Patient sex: M
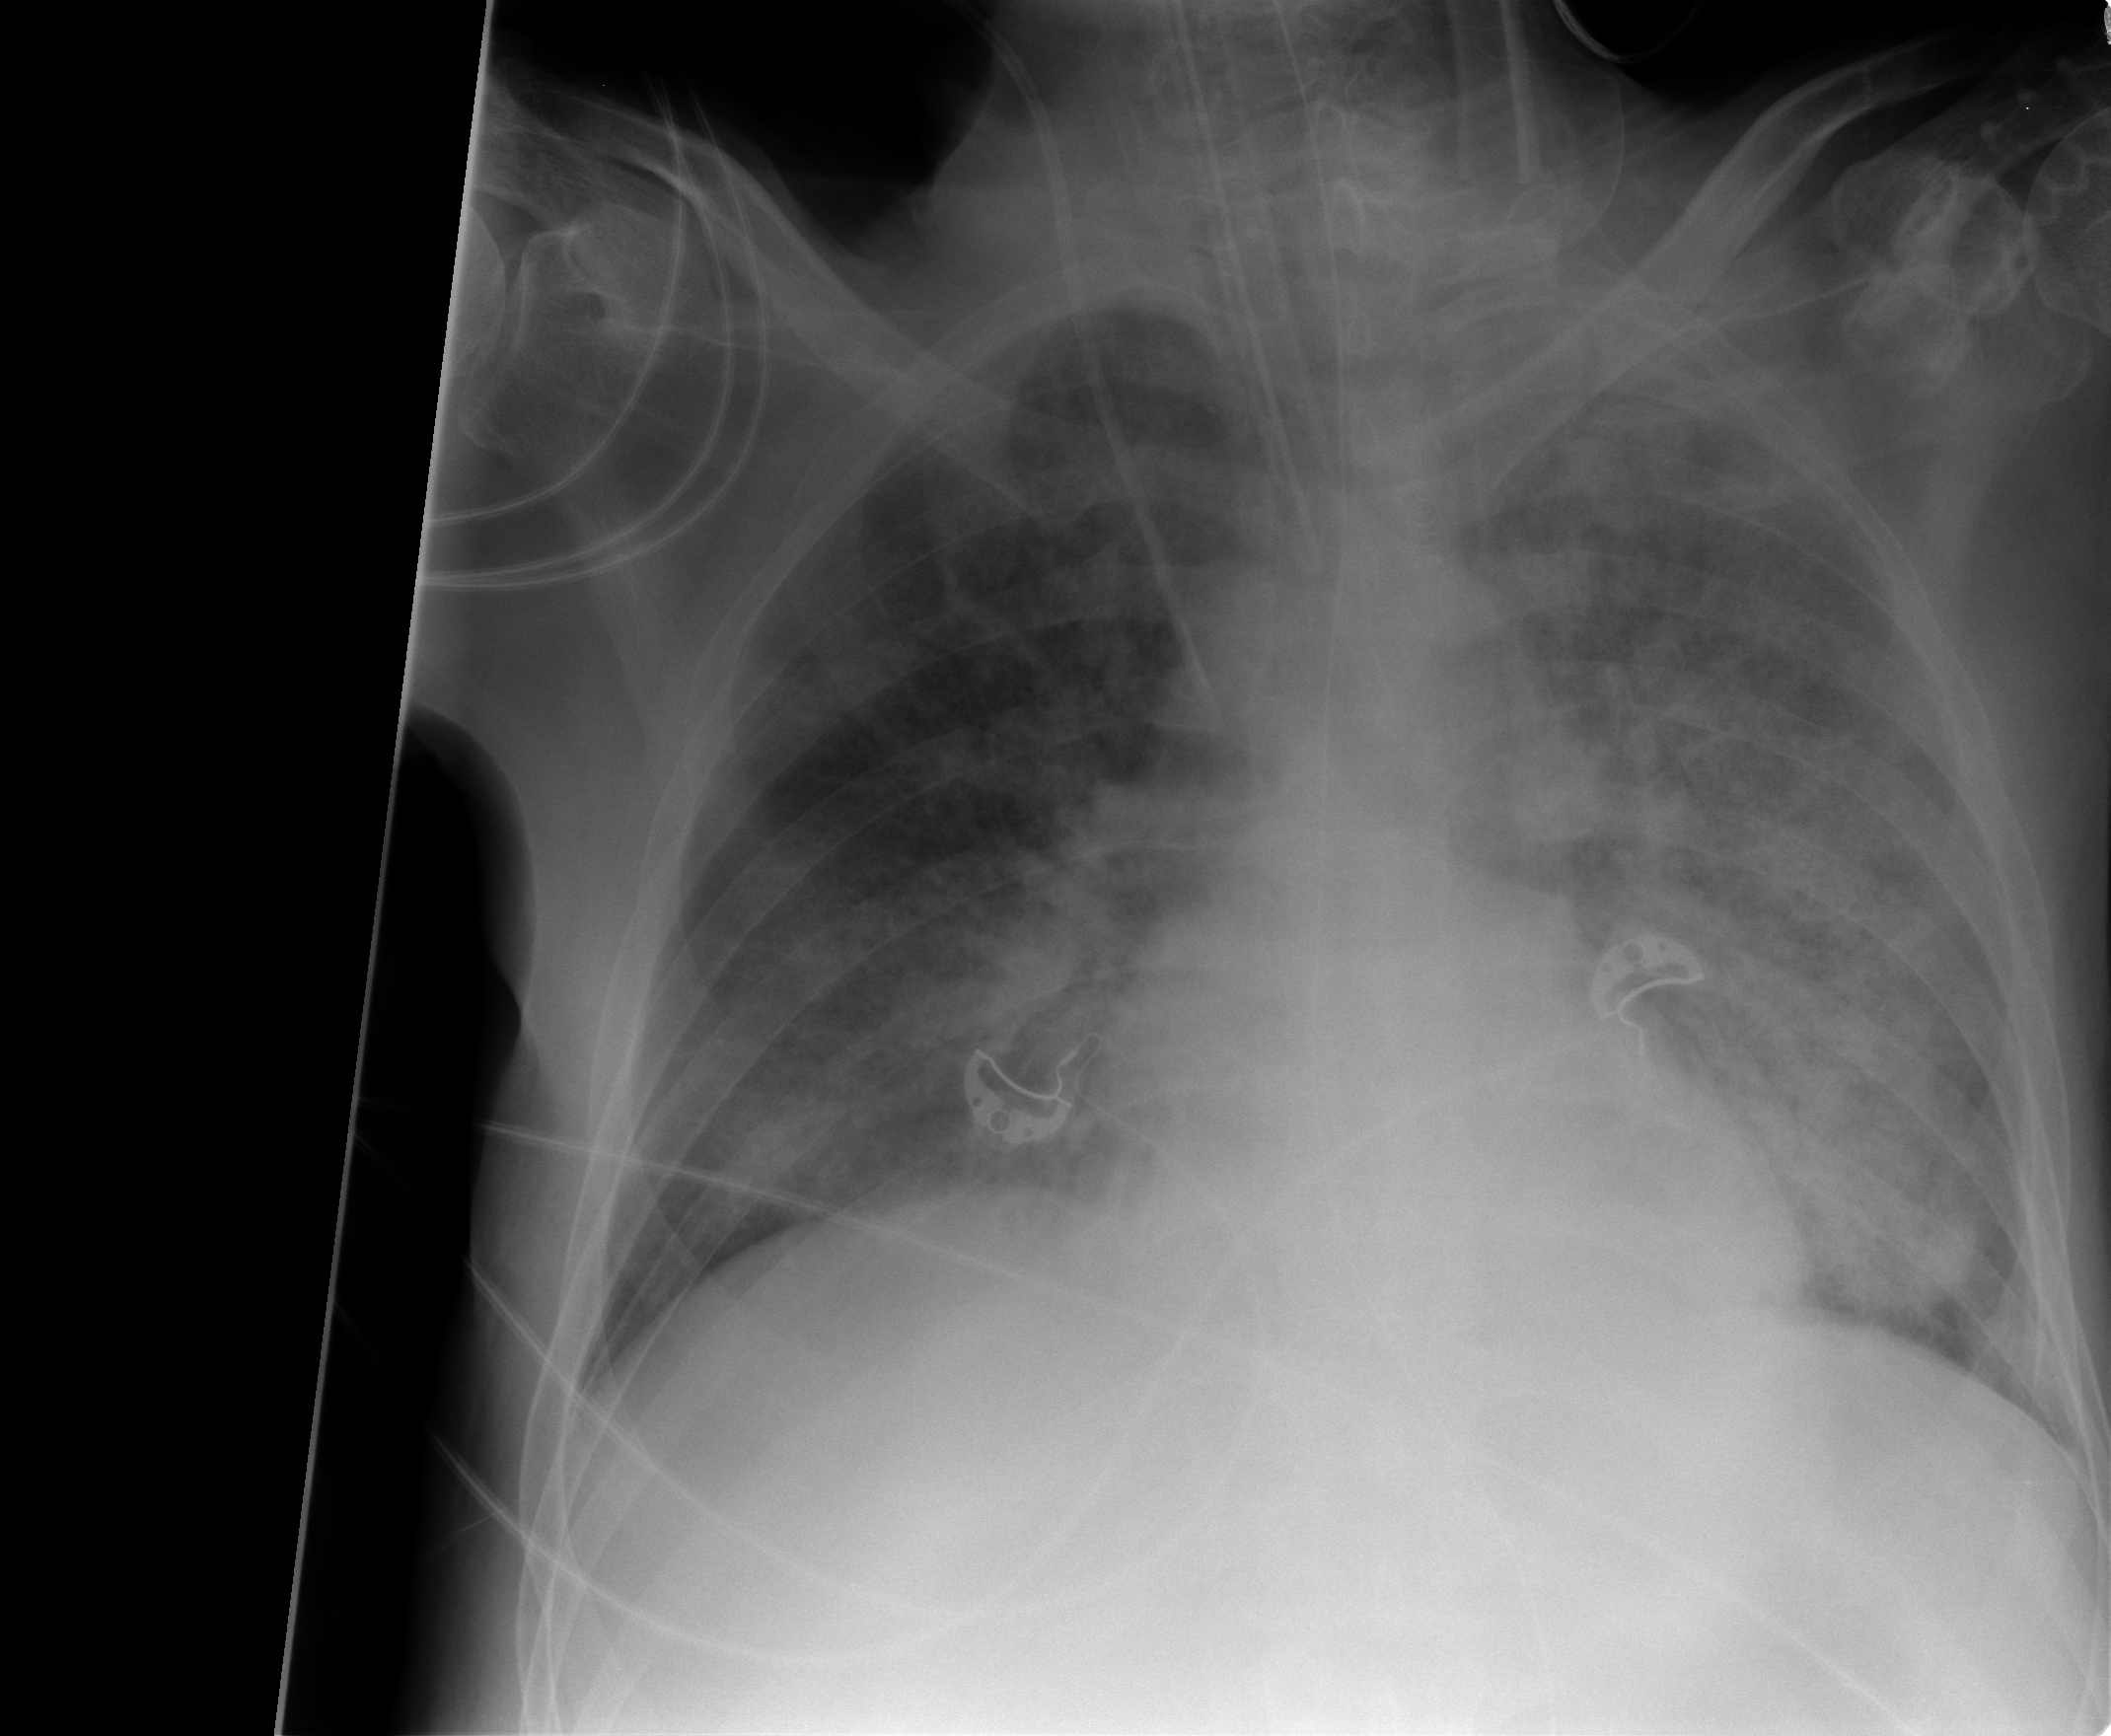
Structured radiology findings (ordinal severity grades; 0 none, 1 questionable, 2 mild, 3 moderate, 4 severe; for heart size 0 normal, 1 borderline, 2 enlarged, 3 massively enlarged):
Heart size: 0
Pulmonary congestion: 2
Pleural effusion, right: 0
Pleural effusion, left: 2
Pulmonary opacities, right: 2
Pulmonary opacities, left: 4
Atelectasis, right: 2
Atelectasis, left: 3